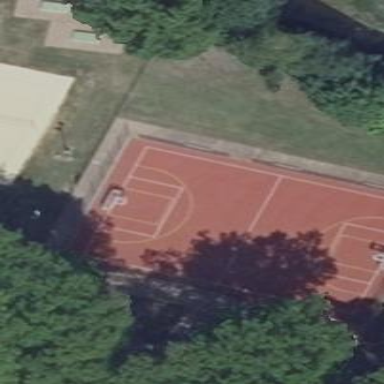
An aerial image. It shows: Tartan basketball court on the leisure land pitch.